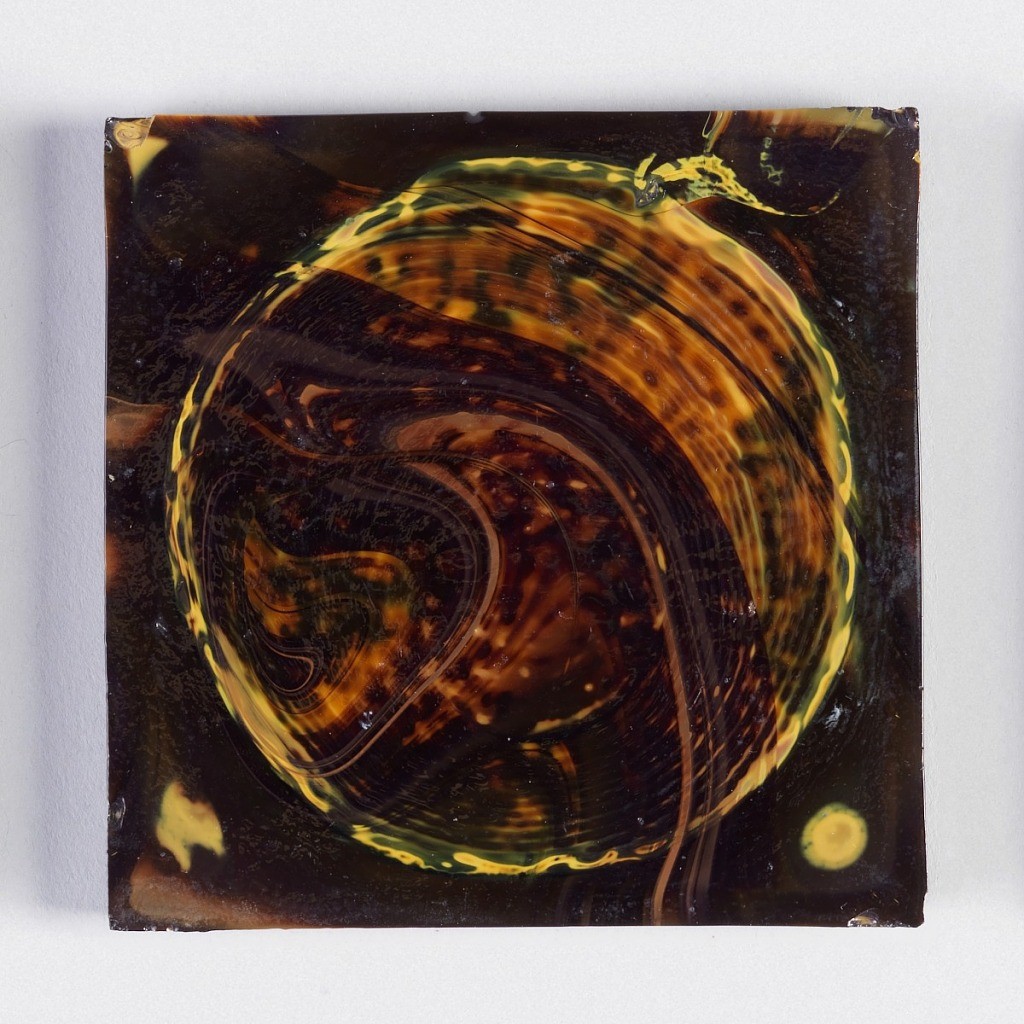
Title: Tile
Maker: Louis Comfort Tiffany, American, 1848–1933
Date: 1880–90
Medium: Glass
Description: Green glass, yellow circle, brown infill, abstract design.